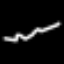
Label: squiggle